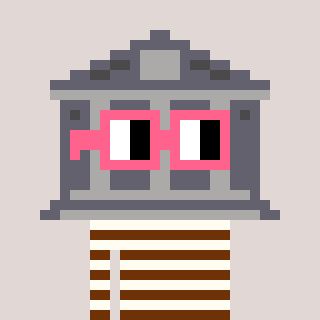
a pixel art character with square pink glasses, a bank-shaped head and a grayscale-colored body on a warm background